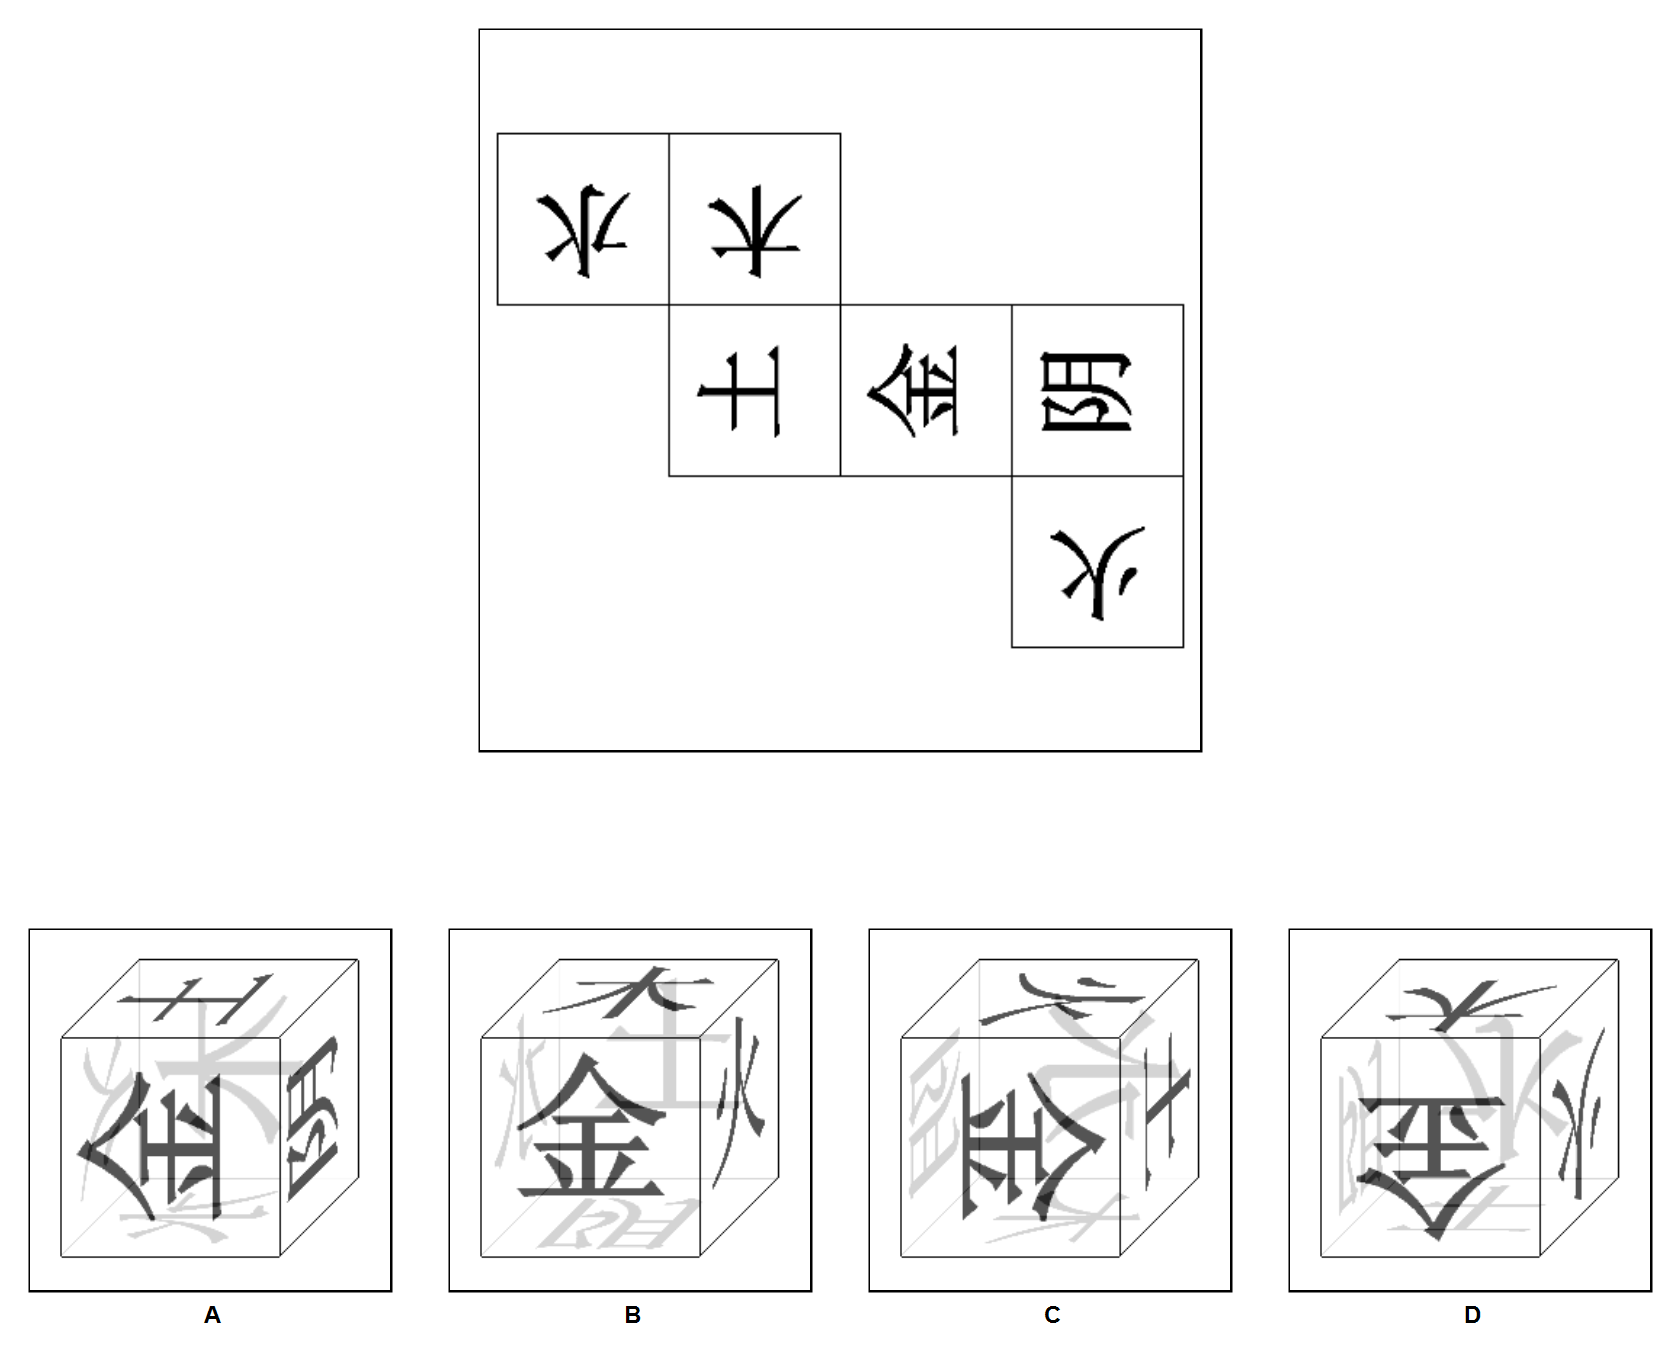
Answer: C